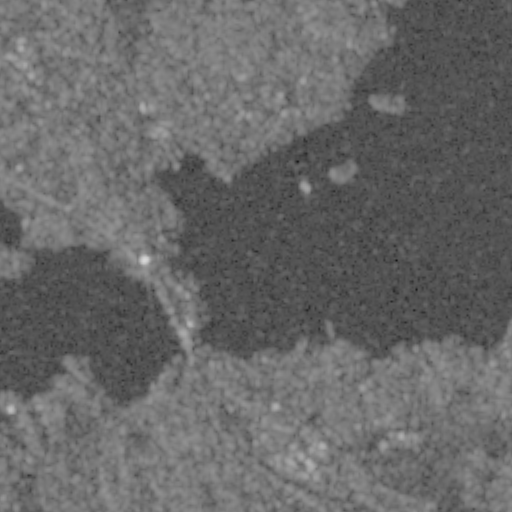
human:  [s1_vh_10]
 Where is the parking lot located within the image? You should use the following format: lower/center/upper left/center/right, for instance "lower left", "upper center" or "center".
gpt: The parking lot is located in the lower right of the image.
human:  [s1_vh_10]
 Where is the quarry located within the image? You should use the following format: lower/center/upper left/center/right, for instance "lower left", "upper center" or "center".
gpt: There is no quarry in the image.

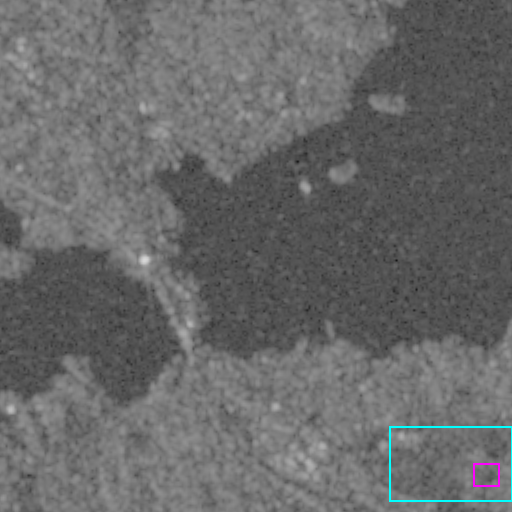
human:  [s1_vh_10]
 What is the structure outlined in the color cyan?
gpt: The structure outlined in cyan is a crop field.
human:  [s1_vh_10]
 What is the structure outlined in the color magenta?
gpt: The structure outlined in magenta is a park.
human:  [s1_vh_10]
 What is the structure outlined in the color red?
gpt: There is no red outline.